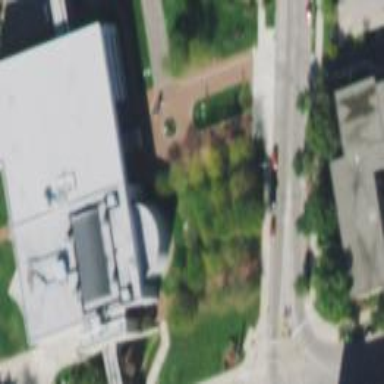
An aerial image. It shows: College building.